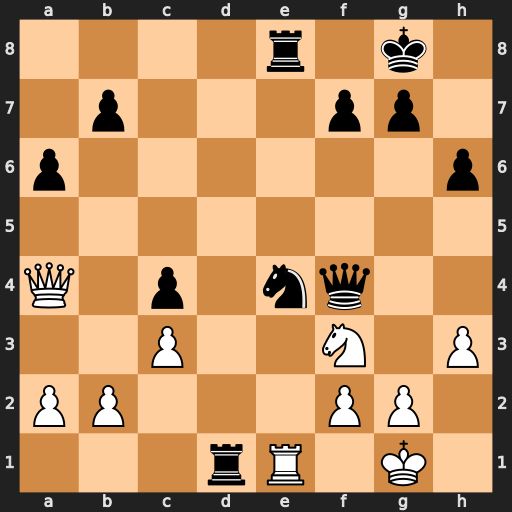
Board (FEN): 4r1k1/1p3pp1/p6p/8/Q1p1nq2/2P2N1P/PP3PP1/3rR1K1
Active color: w
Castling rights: -
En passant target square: -
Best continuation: Qxe8+ Kh7 Rxd1